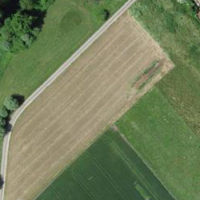
EUNIS habitat code: 52
Species observed at this site:
Saxicola rubicola